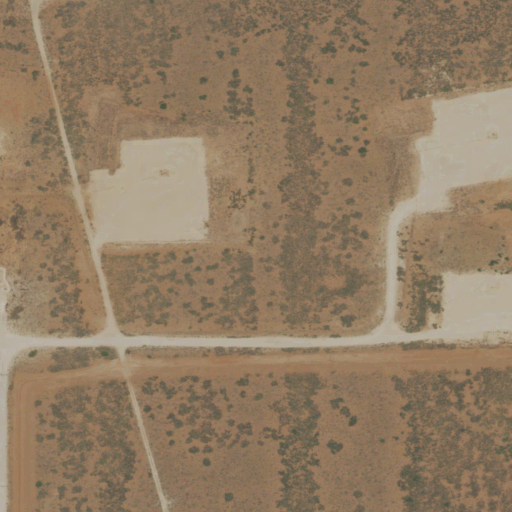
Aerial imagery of ridge(s) in New Mexico named Bootleg Ridge containing shrub, open development, grassland, and low intensity development